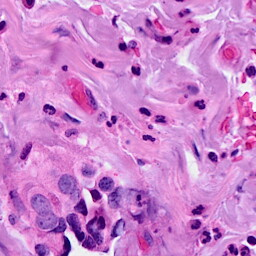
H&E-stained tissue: Breast